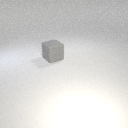
large gray rubber cube